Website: apple
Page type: delivery-shipping
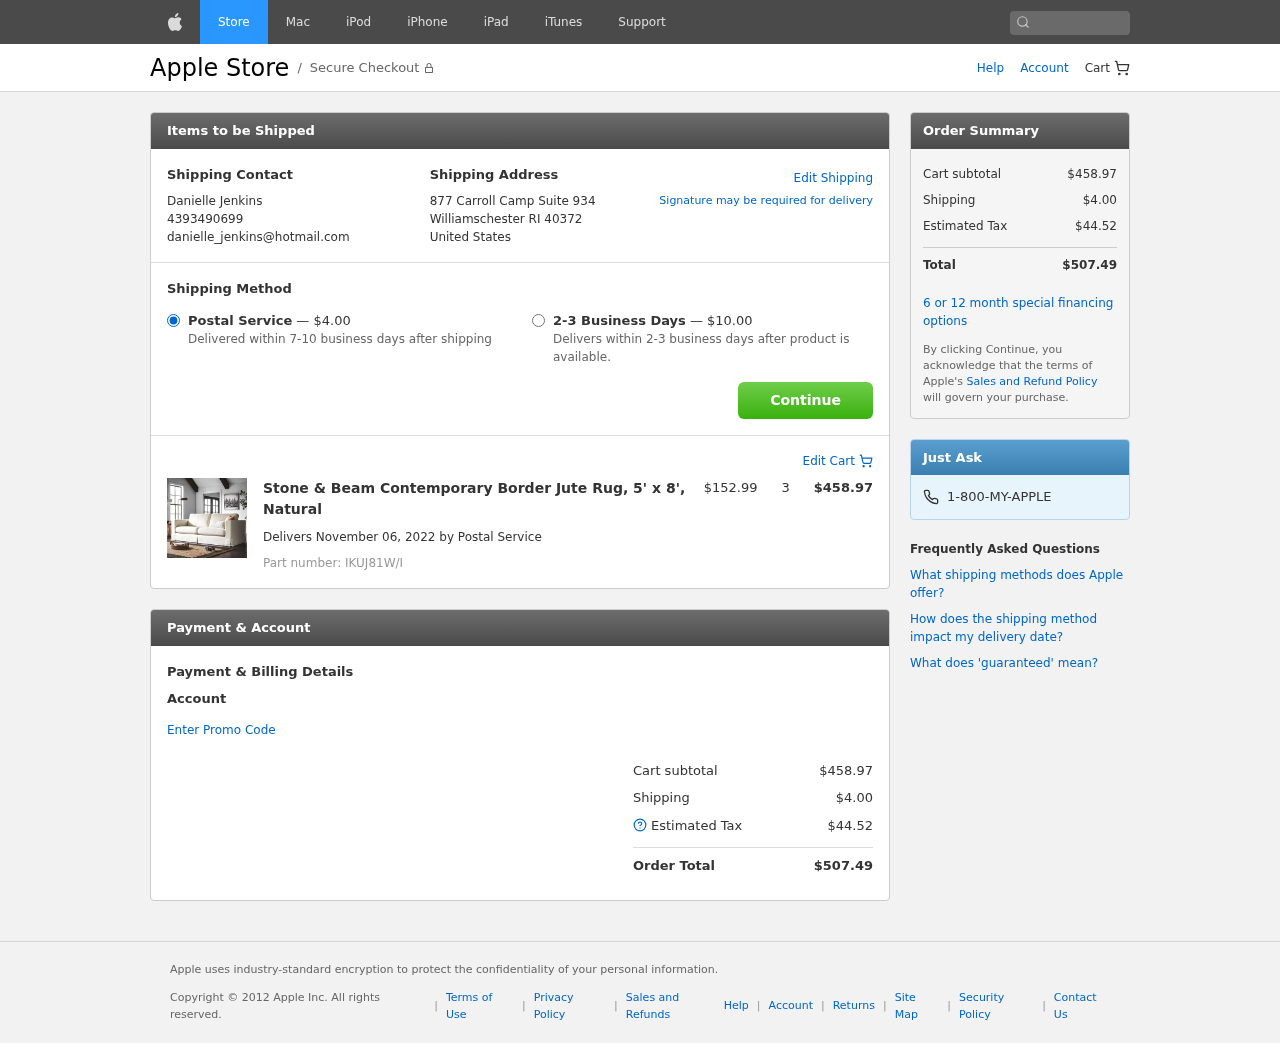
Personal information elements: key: PII_CITY
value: Williamschester
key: PII_COUNTRY
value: United States
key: PII_EMAIL
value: danielle_jenkins@hotmail.com
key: PII_FULLNAME
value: Danielle Jenkins
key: PII_PHONE
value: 4393490699
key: PII_POSTCODE
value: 40372
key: PII_STATE_ABBR
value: RI
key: PII_STREET
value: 877 Carroll Camp Suite 934
Product elements: key: PRODUCT1_NAME
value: Stone & Beam Contemporary Border Jute Rug, 5' x 8', Natural
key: PRODUCT1_PRICE
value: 152.99
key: PRODUCT1_QUANTITY
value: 3
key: PRODUCT1_SKU
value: IKUJ81W/I
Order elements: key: ORDER_SHIPPING_COST
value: $4.00
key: ORDER_SUBTOTAL
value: $458.97
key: ORDER_DELIVERY_DATE
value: November 06, 2022
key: ORDER_TAX
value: $44.52
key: ORDER_TOTAL
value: $507.49